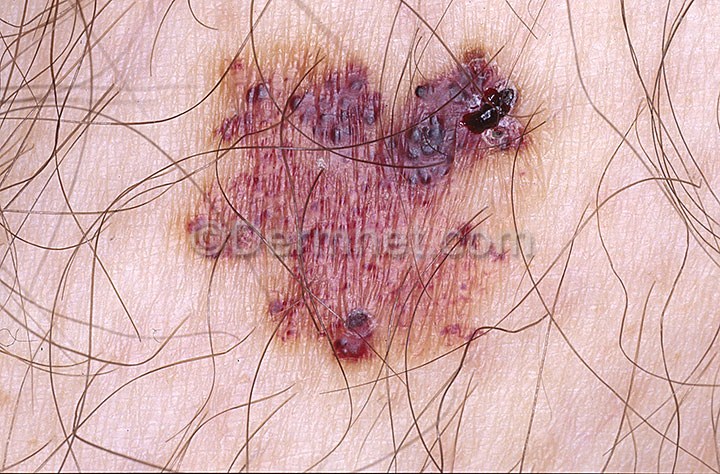
Disease: Vascular Tumors